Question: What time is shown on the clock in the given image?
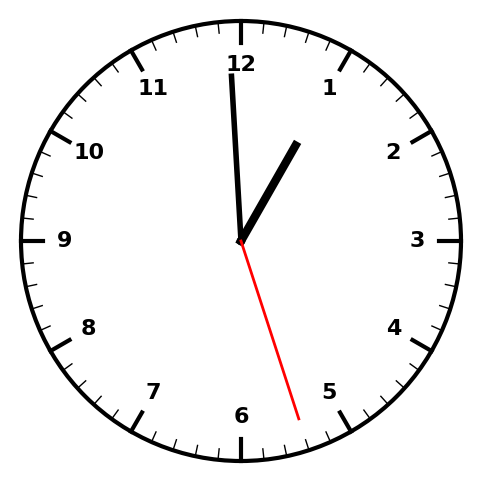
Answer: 12:59:27